Question: My directory structure is like this.

I want to use '"build": "webpack --config webpack.prod.js --progress",', then the case will create a new folder named product.
I hope this new folder can create a folder named 'config' which is copied from the folder named 'config' in the 'public' folder in it and includes 'setting.js', and create a folder named virtual which is also copied from the public.
But i don't know how to configure the 'webpack.prod.js'
'''
const merge = require('webpack-merge');
const UglifyJSPlugin = require('uglifyjs-webpack-plugin');
const common = require('./webpack.common.js');
const webpack = require('webpack');
const merge = require('webpack-merge');
const UglifyJSPlugin = require('uglifyjs-webpack-plugin');
const ExtractTextPlugin = require('extract-text-webpack-plugin');
const manifest = require('./public/dist/vendor-manifest.json');
const common = require('./webpack.common.js');
const HtmlWebpackPlugin = require('html-webpack-plugin');
const path = require('path');
const HtmlWebpackHarddiskPlugin = require('html-webpack-harddisk-plugin');
const HtmlWebpackIncludeAssetsPlugin = require('html-webpack-include-assets-plugin');
module.exports = {
entry: {
app: './src/main.js'
},
output: {
filename: 'dist/[name].[chunkhash:8].js',
path: path.resolve(__dirname, 'product')
},
plugins: [
new HtmlWebpackPlugin({
filename: './index-package.html',
template: './src/index.html',
favicon: './src/favicon.ico',
alwaysWriteToDisk: true
}),
new HtmlWebpackIncludeAssetsPlugin({
assets: ['dist/'+ manifest.name + '.dll.js'],
append: false // Bu Hui Bei webpack Zi Dong Da Bao
}),
new HtmlWebpackHarddiskPlugin(), // Jiang [venderName + '.js']He ['env-config.js']Fang Jin index.html Zhong
new UglifyJSPlugin()
],
};
'''
package.json
'''
{
"name": "development",
"version": "1.0.0",
"description": "",
"main": "webpack.config.js",
"scripts": {
"dev": "webpack-dev-server --config webpack.dev.js --progress",
"dev-dll": "NODE_ENV=develop webpack --config webpack.dll.js --progress",
"build": "webpack --config webpack.prod.js --progress",
"build-dll": "NODE_ENV=production webpack --config webpack.dll.js --progress"
},
"keywords": [],
"author": "",
"license": "ISC",
"dependencies": {
"antd": "^3.1.4",
"babel-runtime": "^6.26.0",
"echarts": "^4.0.2",
"react": "^16.1.1",
"react-dom": "^16.1.1",
"react-router-dom": "^4.2.2"
},
"devDependencies": {
"babel-core": "^6.26.0",
"babel-eslint": "^8.0.2",
"babel-jest": "^21.2.0",
"babel-loader": "^7.1.2",
"babel-plugin-import": "^1.6.2",
"babel-plugin-transform-runtime": "^6.23.0",
"babel-polyfill": "^6.26.0",
"babel-preset-env": "^1.6.1",
"babel-preset-react": "^6.24.1",
"babel-preset-stage-0": "^6.24.1",
"body-parser": "^1.18.2",
"clean-webpack-plugin": "^0.1.17",
"cookie-parser": "^1.4.3",
"css-loader": "^0.28.7",
"eslint": "^4.11.0",
"eslint-loader": "^1.9.0",
"eslint-plugin-react": "^7.4.0",
"express": "^4.16.2",
"extract-text-webpack-plugin": "^3.0.2",
"file-loader": "^1.1.5",
"html-webpack-exclude-assets-plugin": "0.0.6",
"html-webpack-plugin": "^2.30.1",
"html-webpack-template": "^6.1.0",
"jest": "^21.2.1",
"json-loader": "^0.5.7",
"less": "^2.7.3",
"less-loader": "^4.0.5",
"prop-types": "^15.6.0",
"redux-devtools": "^3.4.1",
"style-loader": "^0.19.0",
"url-loader": "^0.6.2",
"csv-loader": "^2.1.1",
"webpack": "^3.8.1",
"webpack-dev-middleware": "^1.12.0",
"webpack-dev-server": "^2.9.4",
"webpack-merge": "^4.1.0",
"xml-loader": "^1.2.1",
"webpack-bundle-analyzer": "^2.9.2",
"html-webpack-harddisk-plugin": "^0.1.0",
"html-webpack-include-assets-plugin": "^1.0.2"
}
}
'''
node version 'v6.11.3'
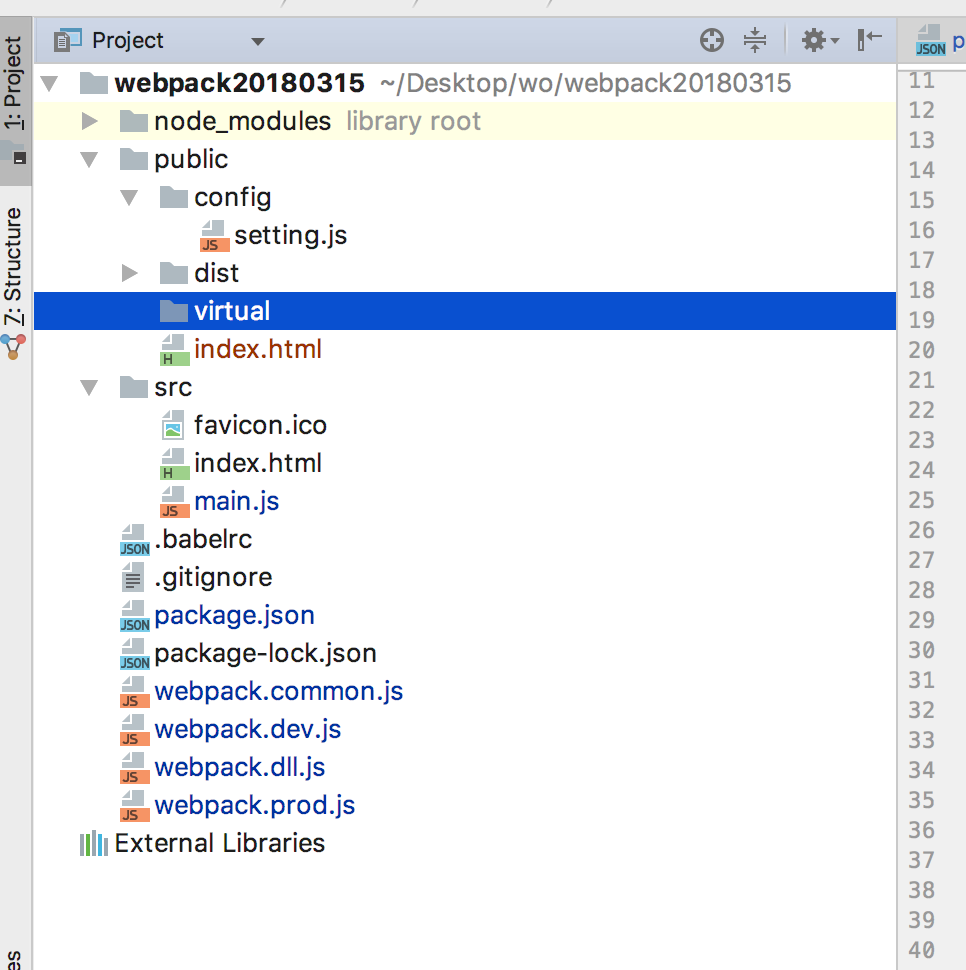
Answer: Try this plugin ?
Hope this is fit you.
<URL>